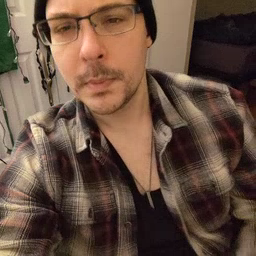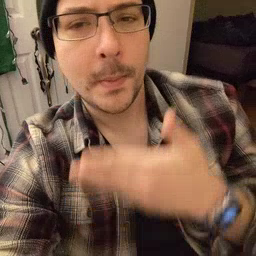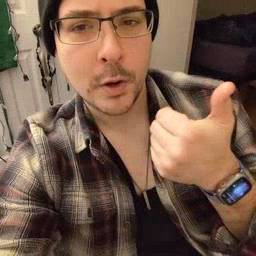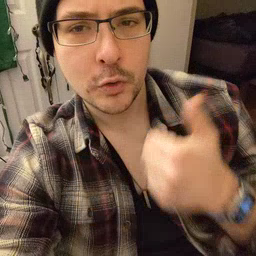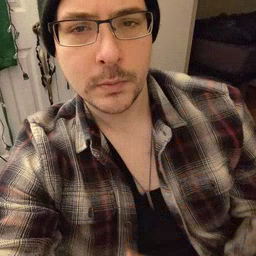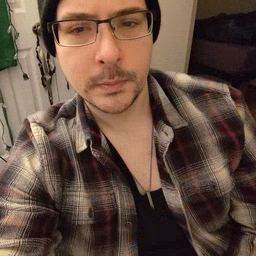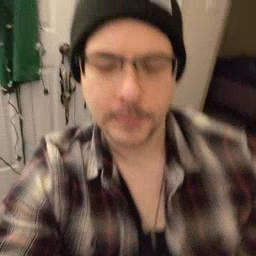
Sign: better